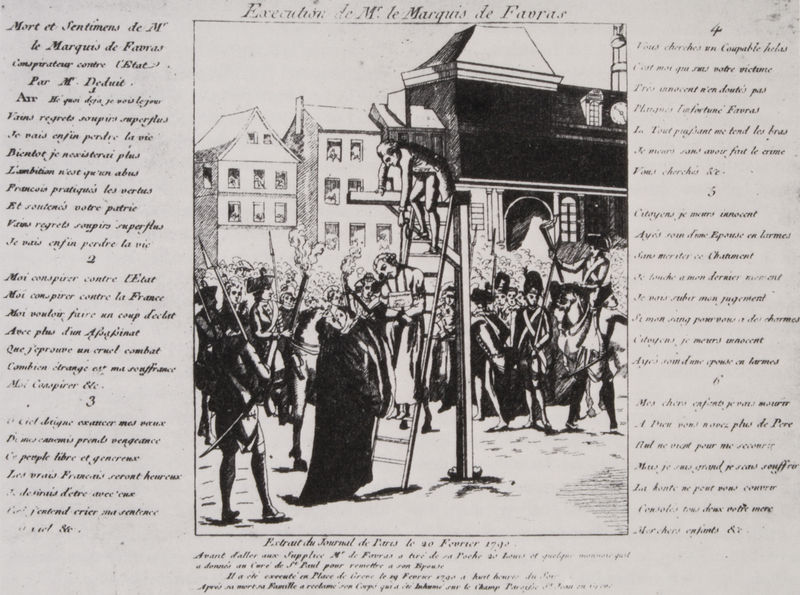
Titel: Hinrichtung des Herrn Marquis de Favras
Standort: Paris
Institution: Bibliothèque Nationale.
Schlagwörter: himmel, mann, umhang, weiß, frauen, menschen, stadt, fenster, frankreich, frau, hintergrund, holz, hut, hüte, männer, paris, schwarz, skizze, säule, zeichnung, dach, haus, leute, menge, alt, richter, henker, hinrichtung, mensch, tod, tot, bild, fünf, hals, häuser, kirche, rauch, boden, gewand, mantel, reich, strick, blatt, kamin, perücke, schrift, papier, bogen, fassade, schuhe, zuschauer, dorf, dächer, graphik, spalten, platz, französisch, leiter, lanze, soldaten, zahlen, uhr, balken, tor, schild, stütze, hängen, buch, seil, druck, radierung, stich, lithografie, seite, illustration, revolution, schwarzweiß, schwert, säbel, text, uniform, waffen, zeitung, buchstaben, soldat, überschrift, volk, schuh, menschenmenge, schaulustige, buchseite, pfarrer, zahl, gewehr, gedicht, priester, lanzen, marktplatz, kanonen, speer, stange, gewehre, kupferstich, fackel, strophen, gucken, flugblatt, handschrift, lied, dokument, verbrechen, latein, fackeln, neuzeit, bajonett, zeitgeschichte, bajonette, exekution, galgen, texxt, anzeige, gesetz, verurteilter, recht, bestrafung, schafott, schift, erhängung, marquis, execution, favrais, favras, lynchmob, marquis de favras, schwarweiß, 1790, journal de paris, marquis de favrass, hhänen